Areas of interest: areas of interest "Driving School"
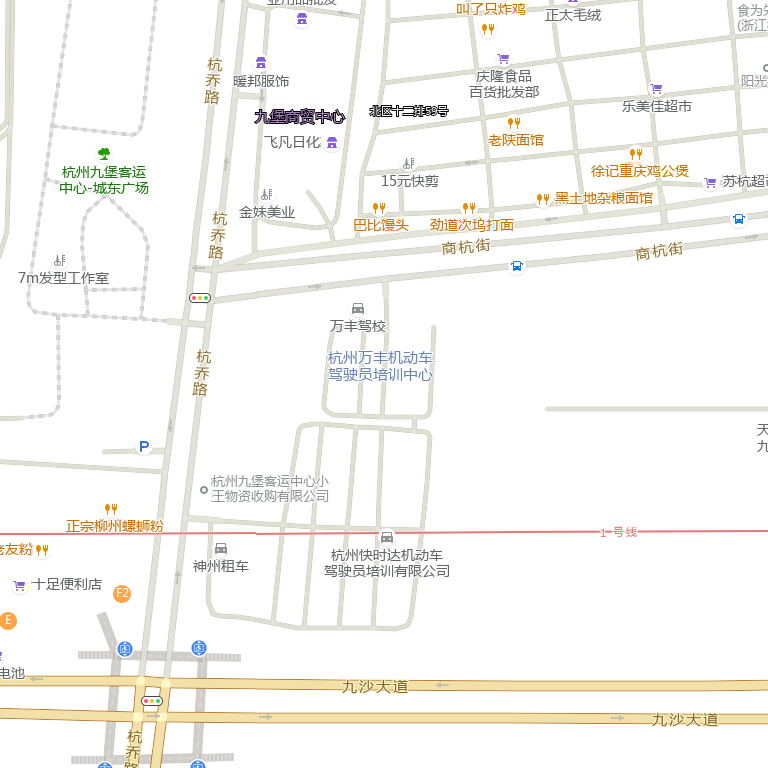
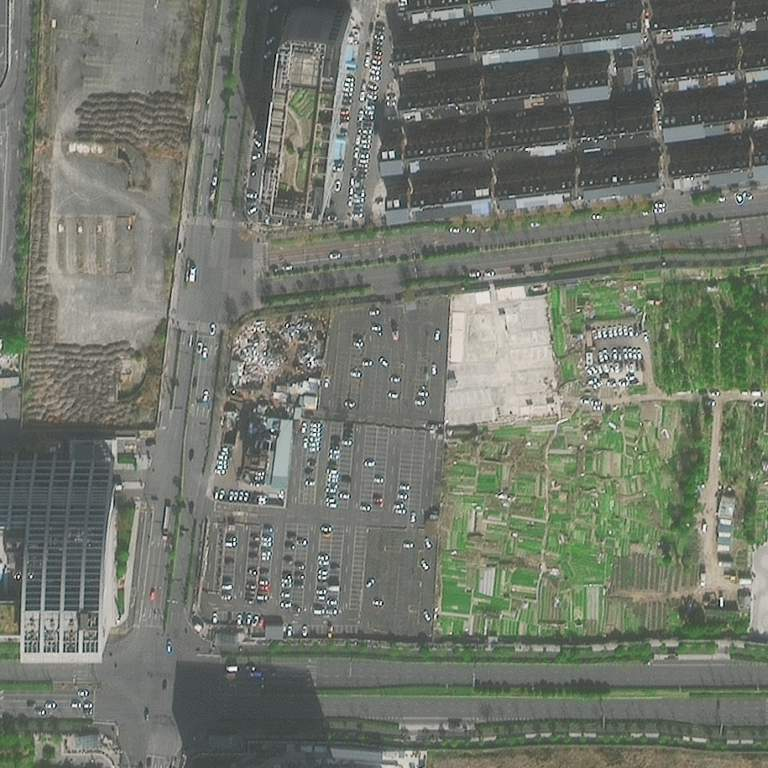